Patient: sex F, age 67
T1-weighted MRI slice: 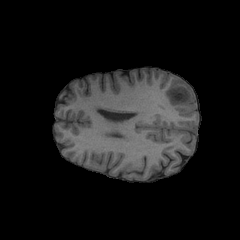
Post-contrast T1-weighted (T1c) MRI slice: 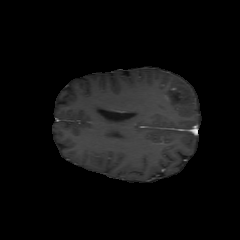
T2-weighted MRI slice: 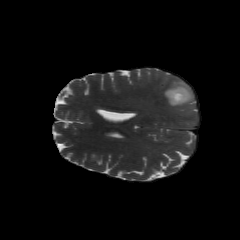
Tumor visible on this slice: yes
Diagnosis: Glioblastoma, IDH-wildtype
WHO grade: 4